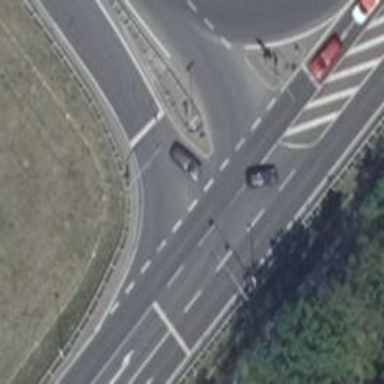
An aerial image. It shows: Road with traffic signals.